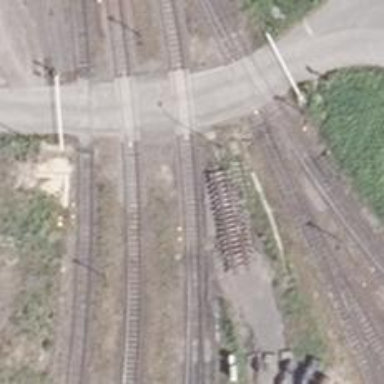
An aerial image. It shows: Railway level crossing.